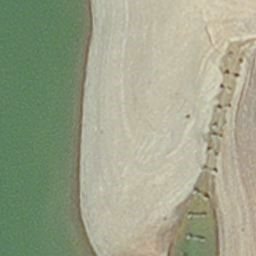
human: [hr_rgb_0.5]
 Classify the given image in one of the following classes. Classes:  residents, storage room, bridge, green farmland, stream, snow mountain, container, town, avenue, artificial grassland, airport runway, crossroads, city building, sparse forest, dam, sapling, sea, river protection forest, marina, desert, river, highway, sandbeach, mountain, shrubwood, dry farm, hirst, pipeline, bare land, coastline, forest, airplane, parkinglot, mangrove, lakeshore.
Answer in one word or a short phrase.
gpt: hirst